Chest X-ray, PA view. Patient: 57 years old, sex M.
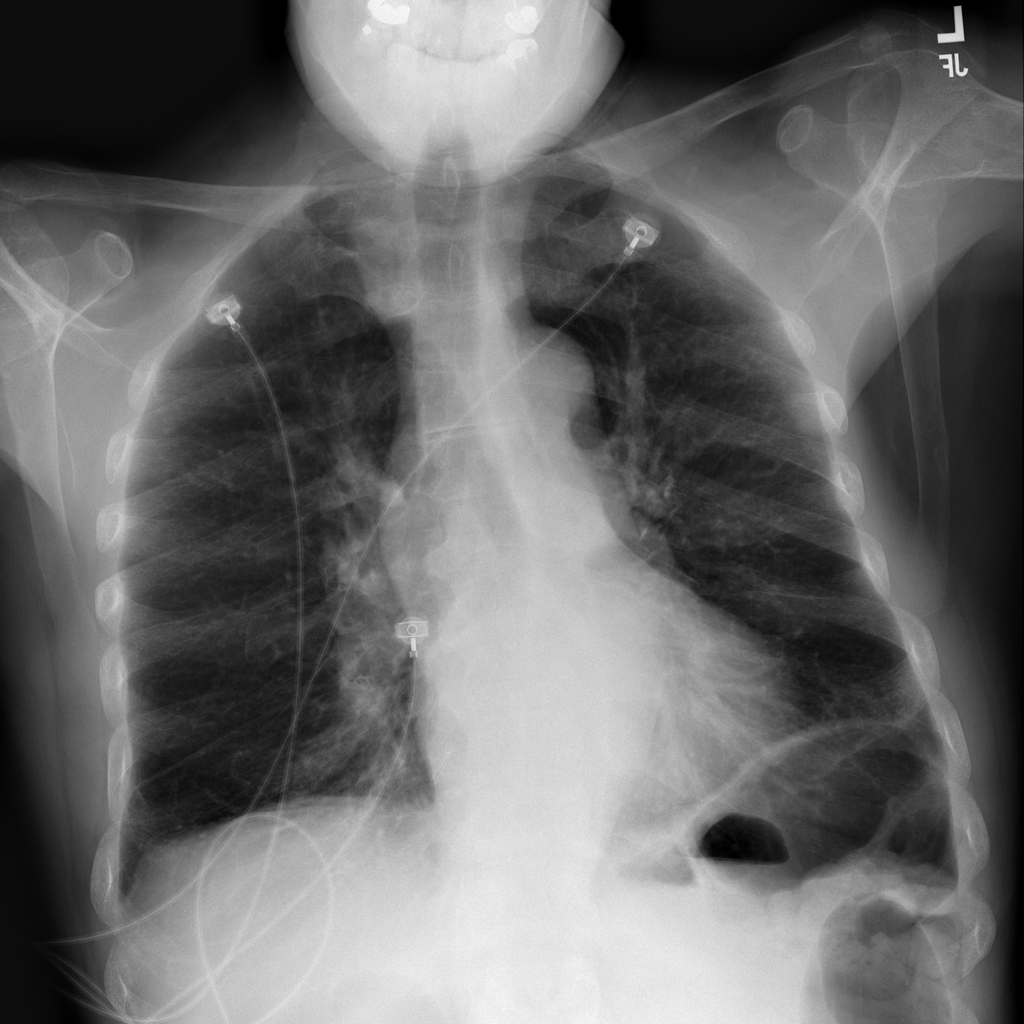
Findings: No Finding